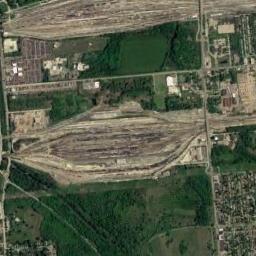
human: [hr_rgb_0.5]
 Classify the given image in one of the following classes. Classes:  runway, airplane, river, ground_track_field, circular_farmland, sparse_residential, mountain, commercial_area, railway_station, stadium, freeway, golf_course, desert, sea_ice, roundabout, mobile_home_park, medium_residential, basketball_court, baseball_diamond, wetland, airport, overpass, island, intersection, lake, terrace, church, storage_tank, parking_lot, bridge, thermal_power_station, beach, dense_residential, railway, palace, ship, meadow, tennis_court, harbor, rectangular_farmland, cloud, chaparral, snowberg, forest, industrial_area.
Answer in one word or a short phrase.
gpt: railway_station